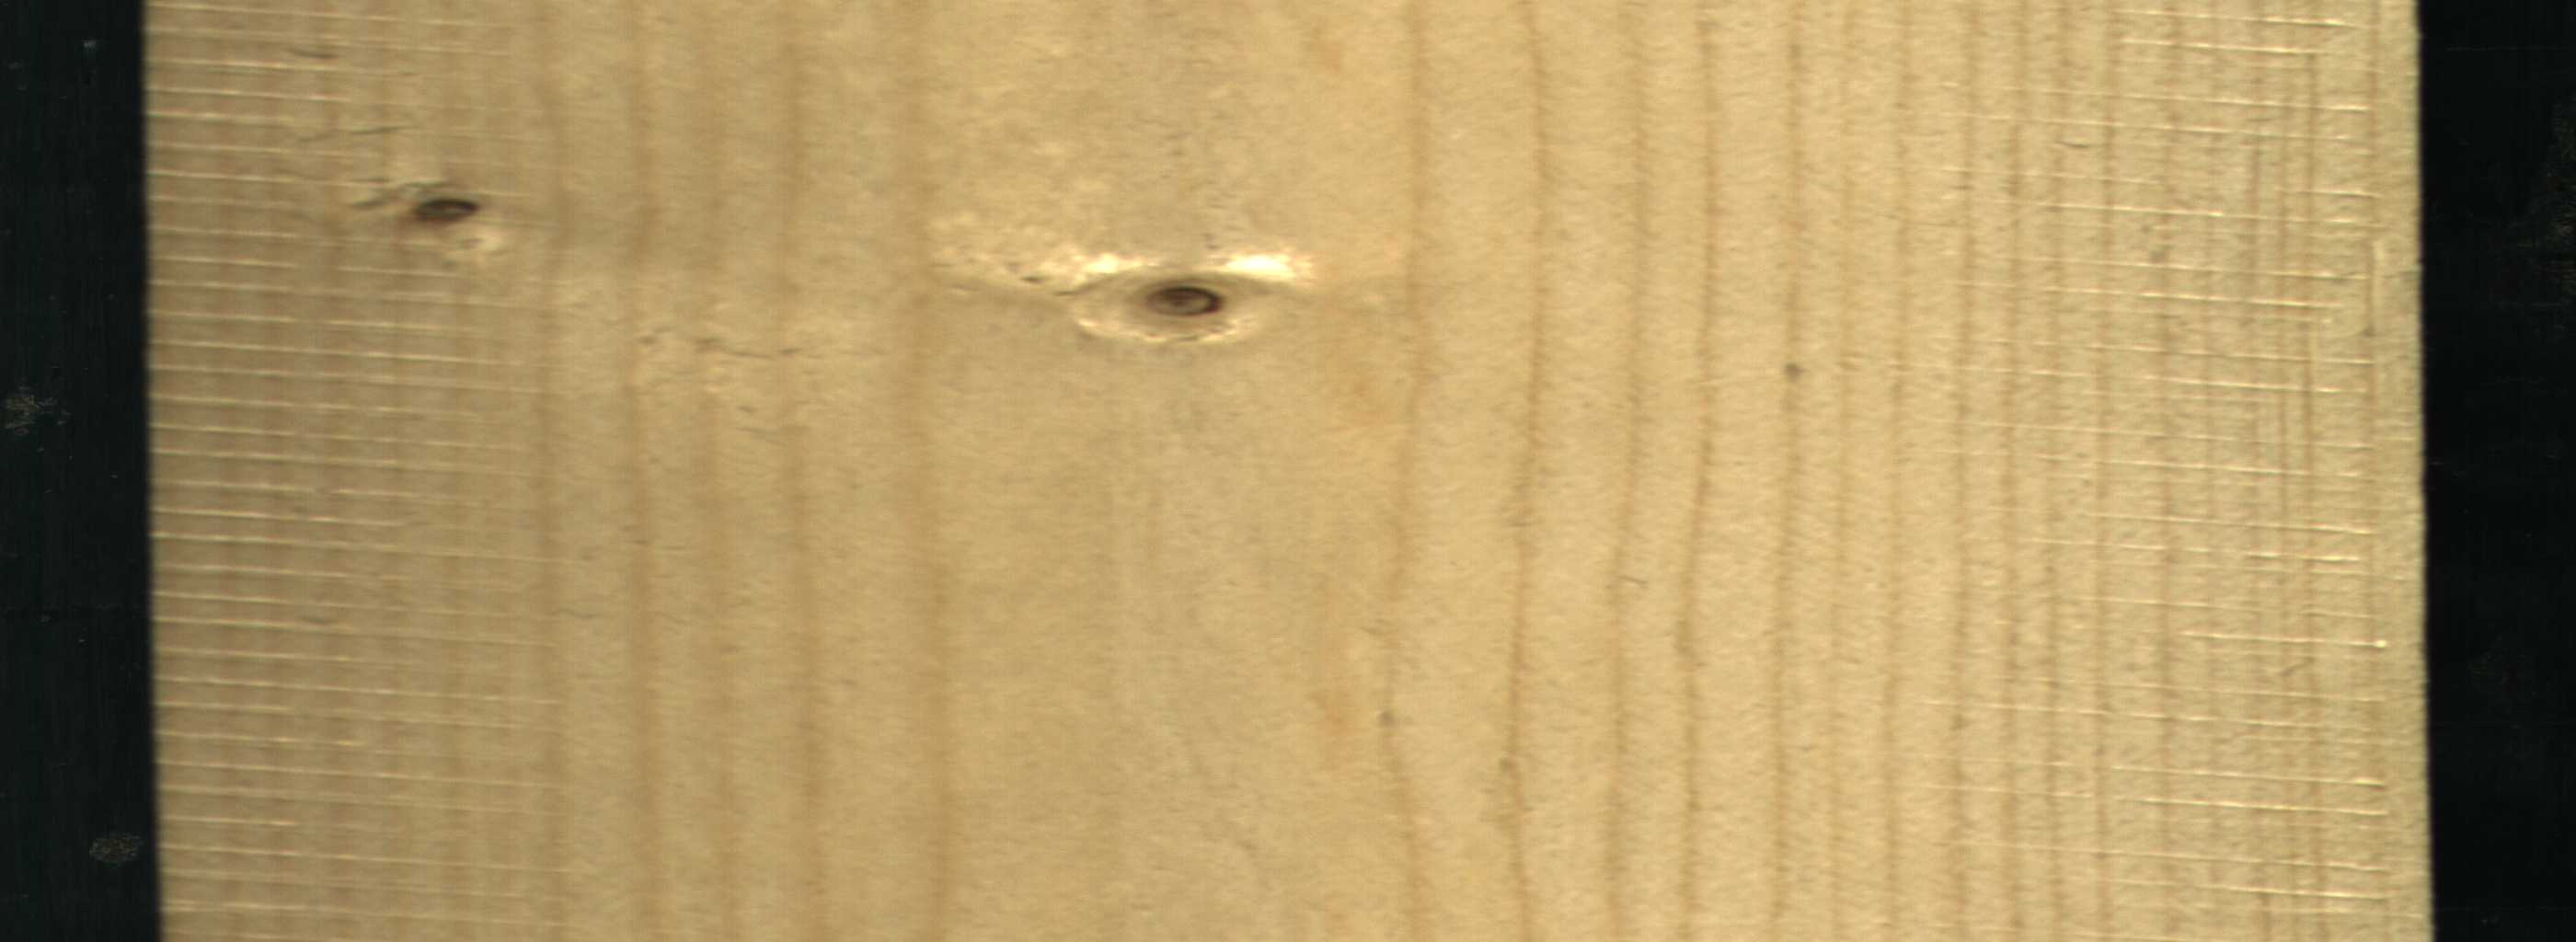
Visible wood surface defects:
Live_Knot
Live_Knot